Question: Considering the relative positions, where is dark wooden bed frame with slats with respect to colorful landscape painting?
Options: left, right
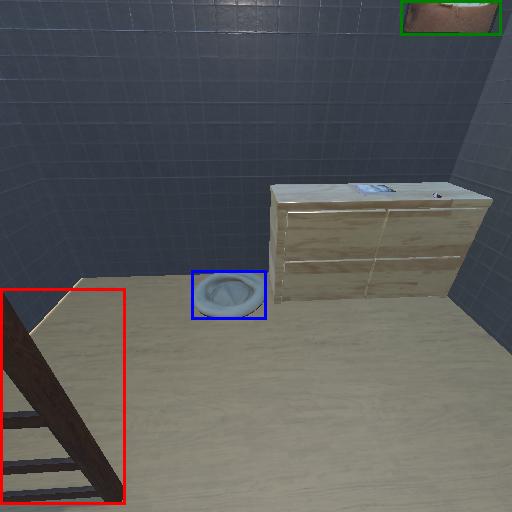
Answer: left